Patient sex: M
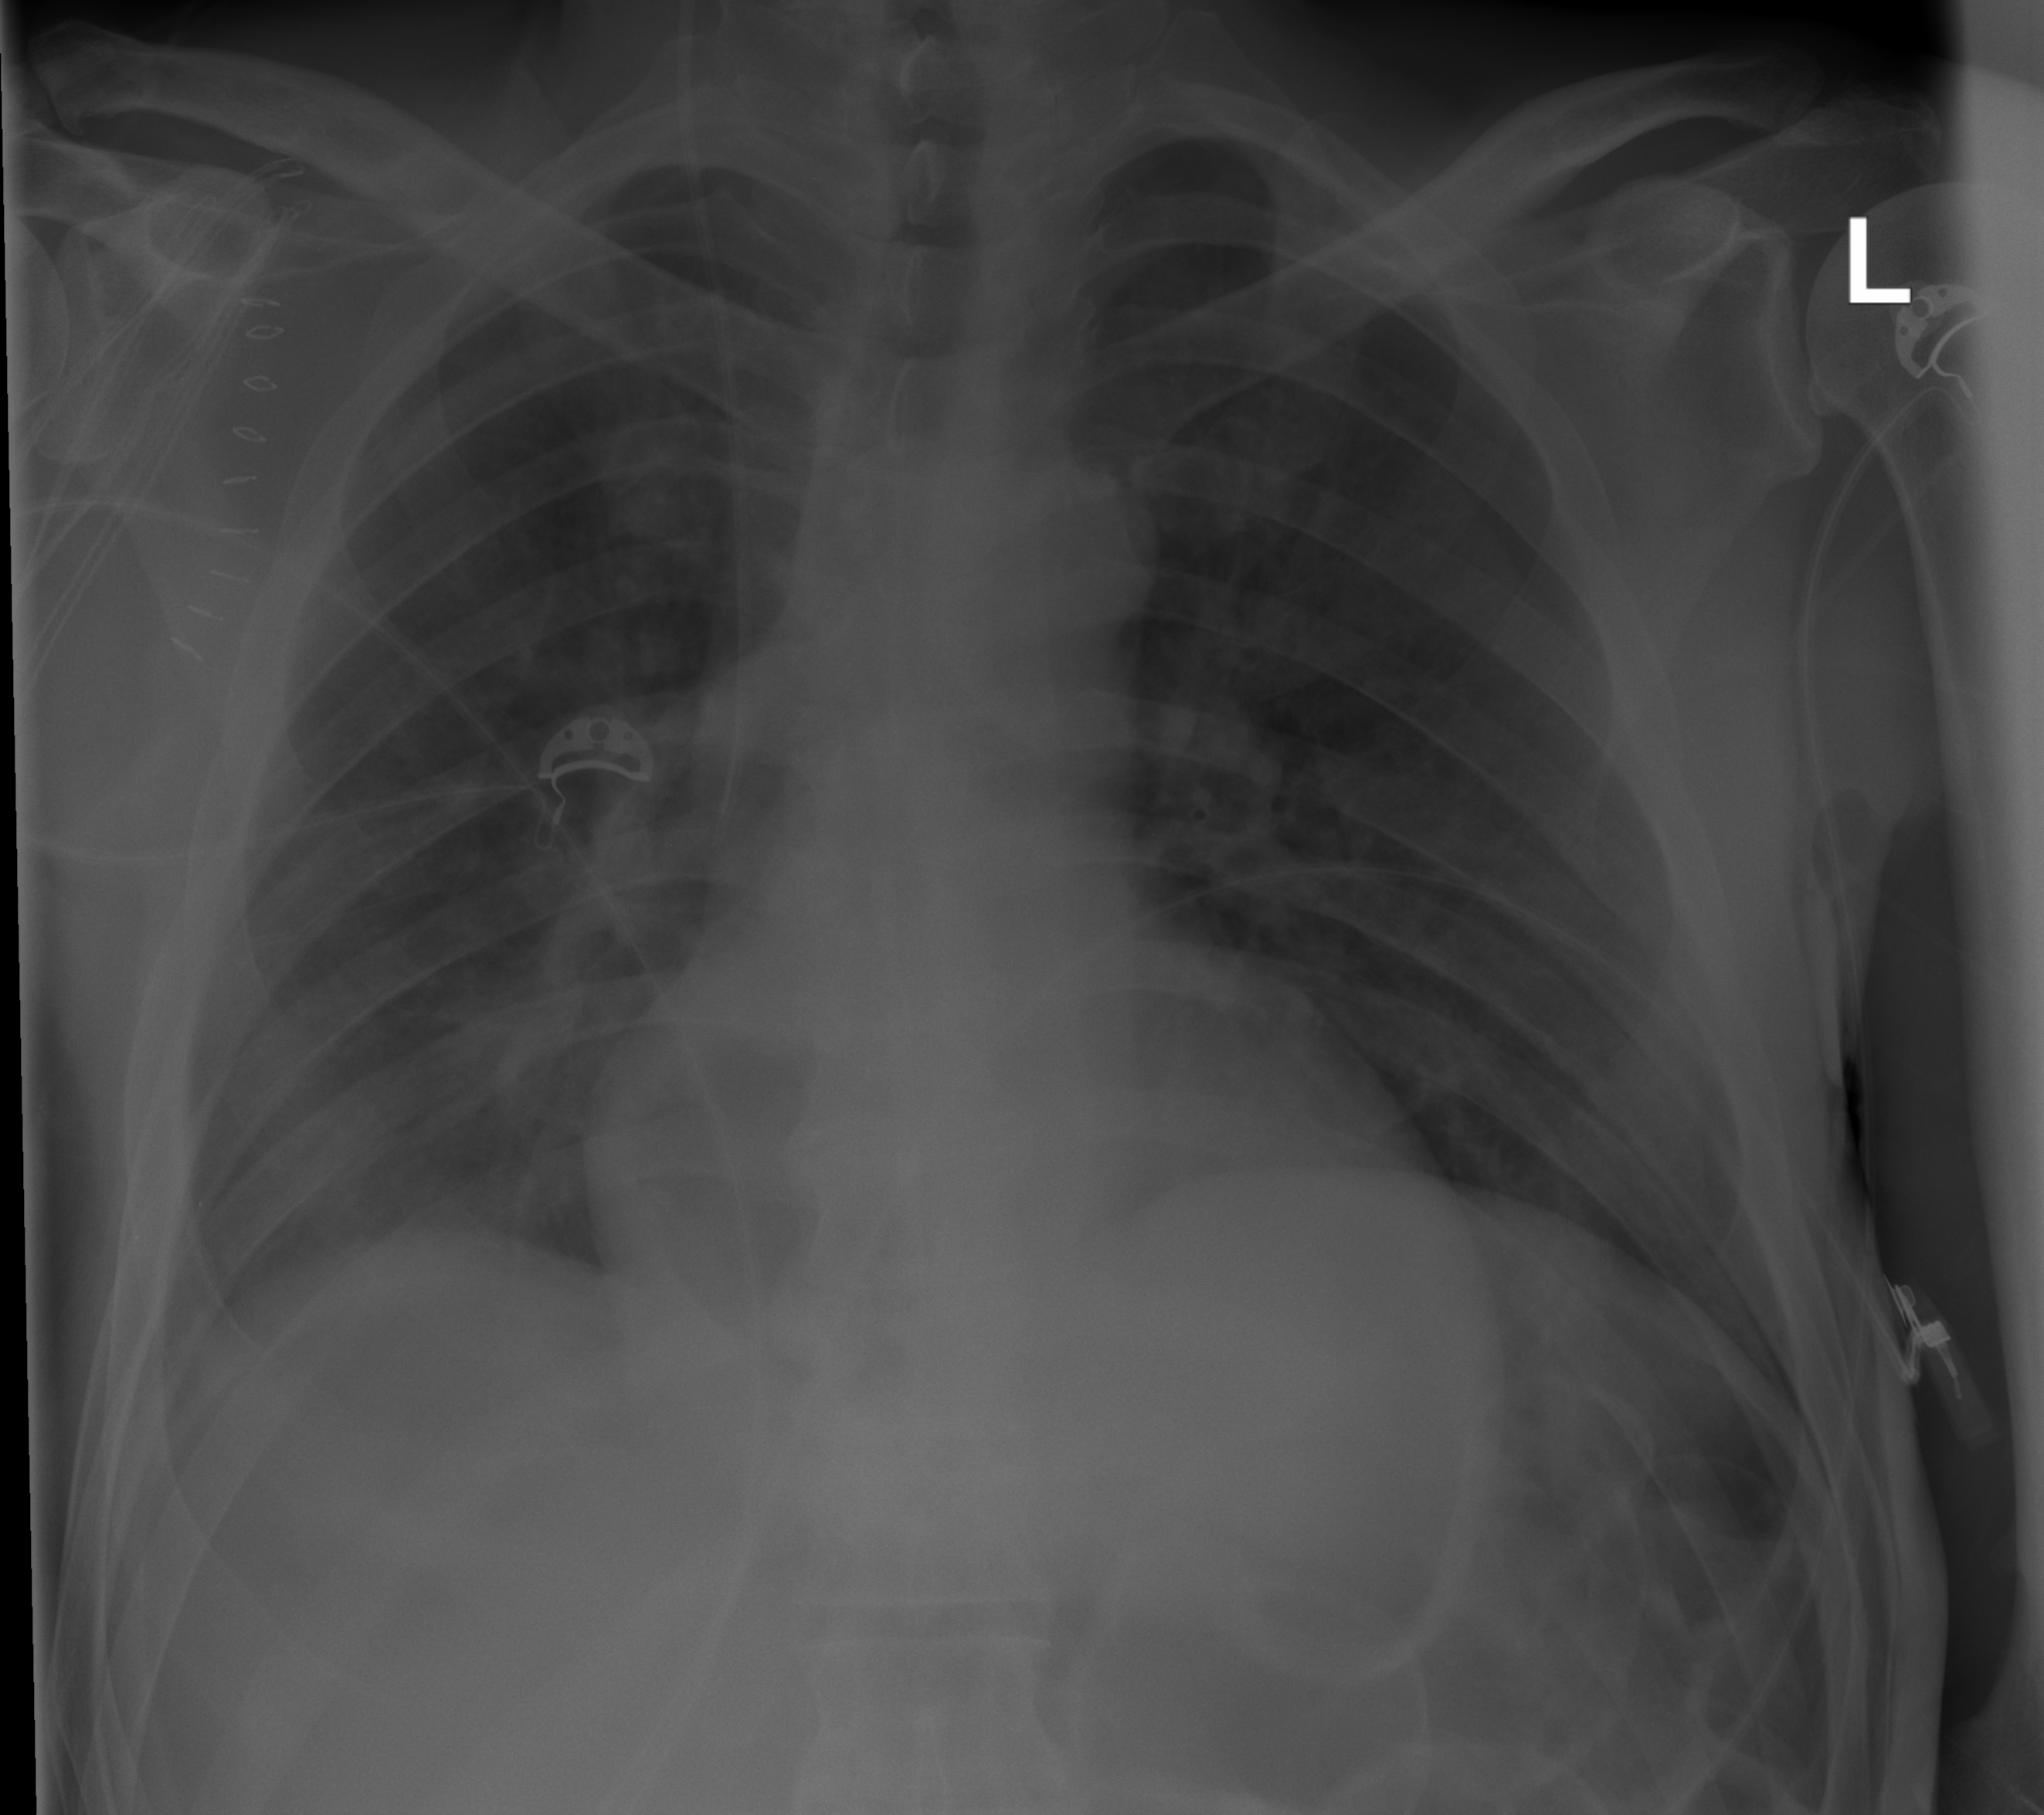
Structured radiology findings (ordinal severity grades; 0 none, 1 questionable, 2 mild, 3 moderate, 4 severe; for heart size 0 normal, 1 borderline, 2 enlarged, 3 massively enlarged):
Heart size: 0
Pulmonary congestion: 0
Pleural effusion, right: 1
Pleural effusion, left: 0
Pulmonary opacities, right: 0
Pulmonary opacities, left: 0
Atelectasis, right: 1
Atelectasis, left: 1